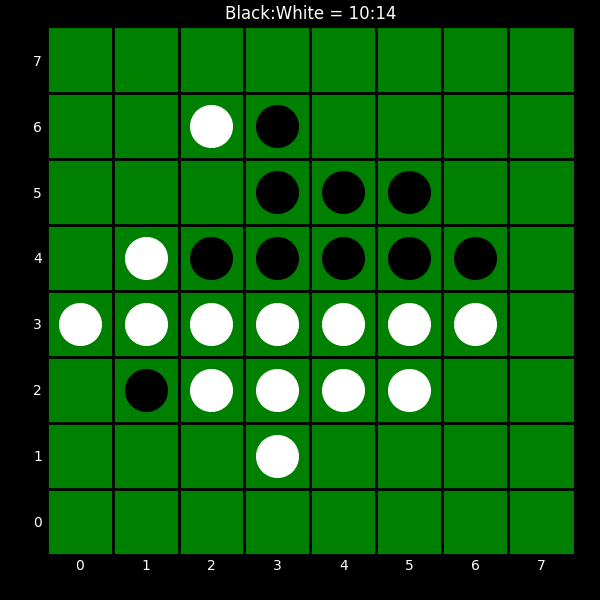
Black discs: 10
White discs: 14